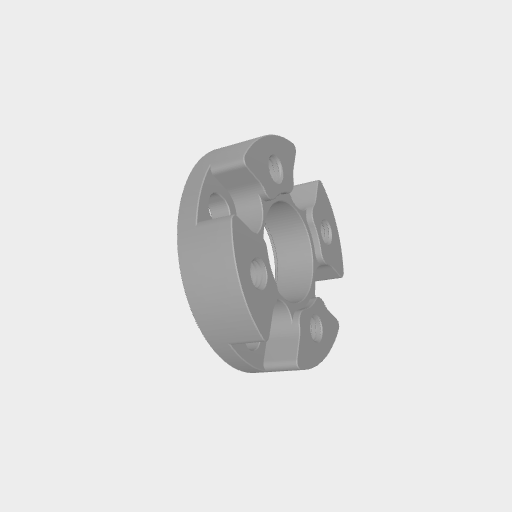
Part: CounterborePatternSpacer8